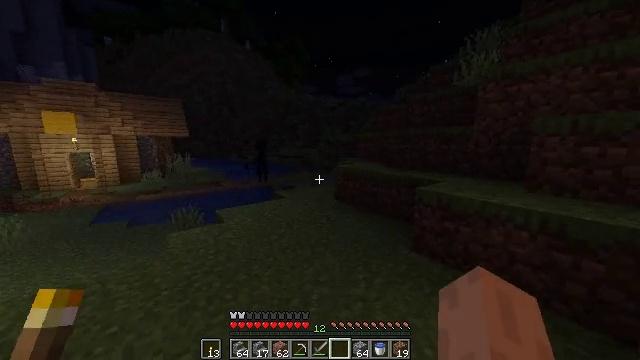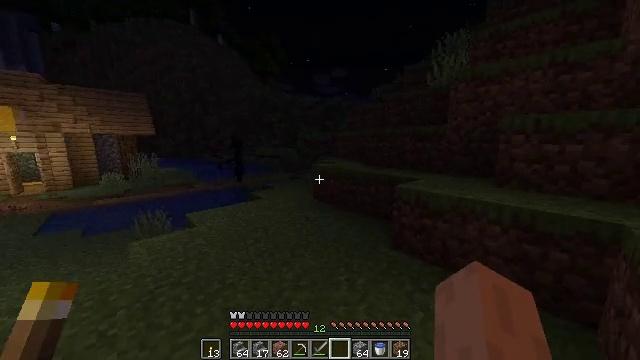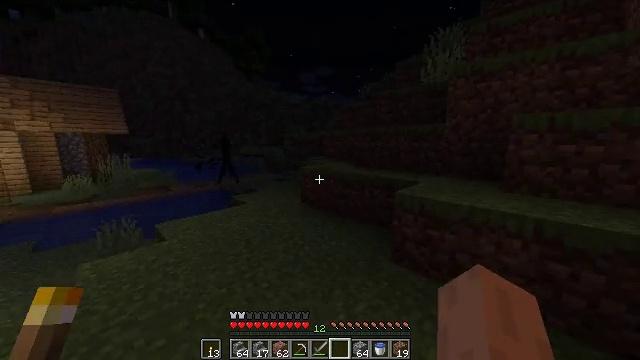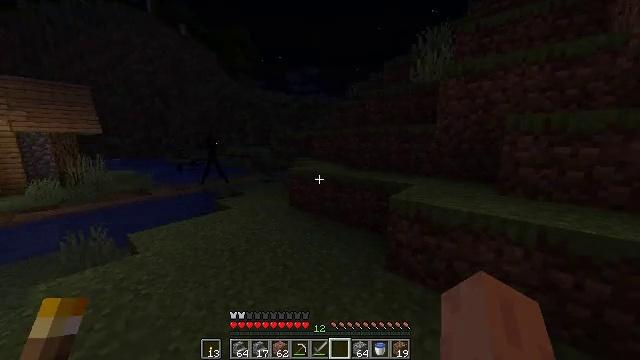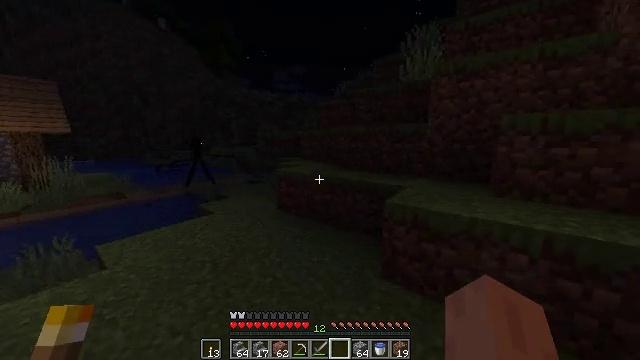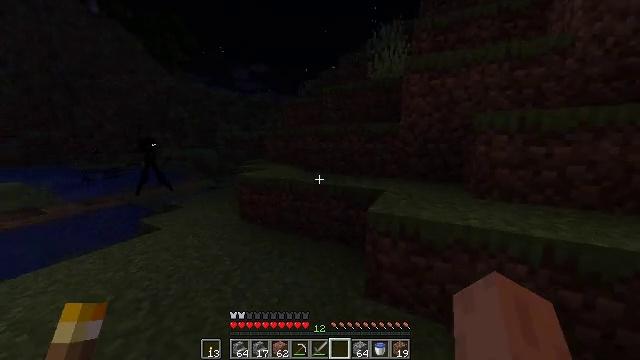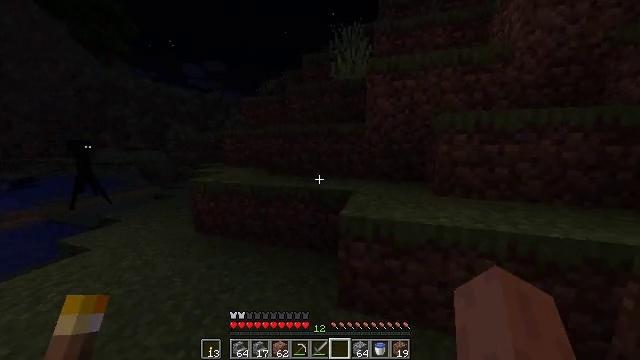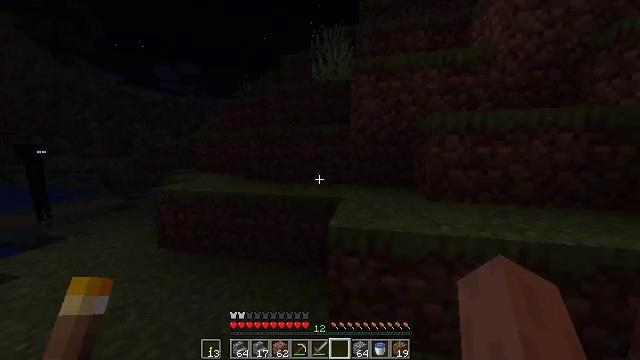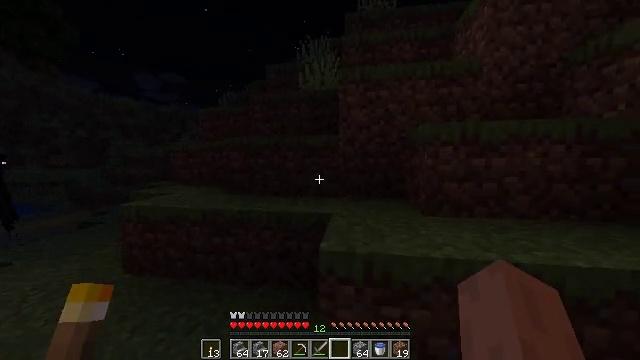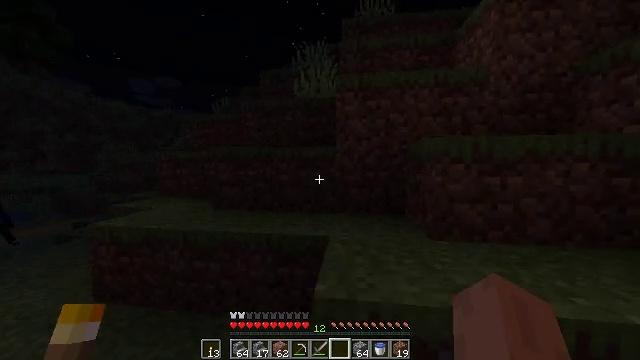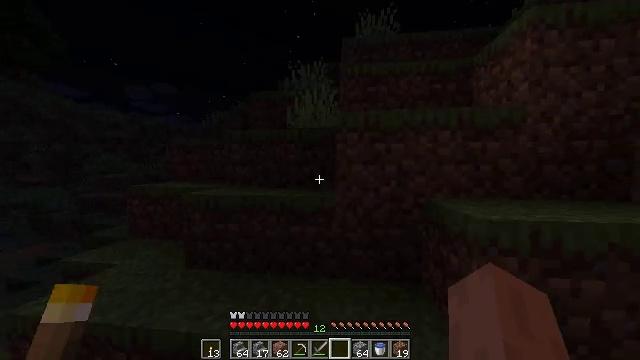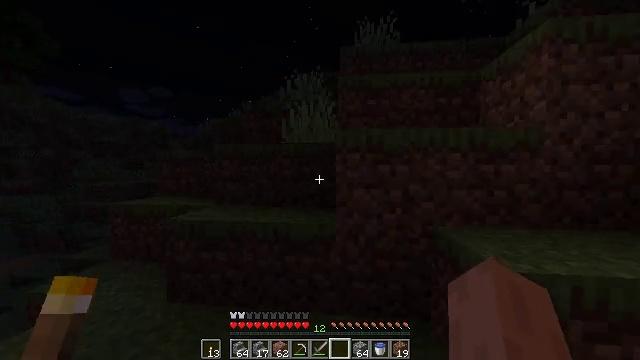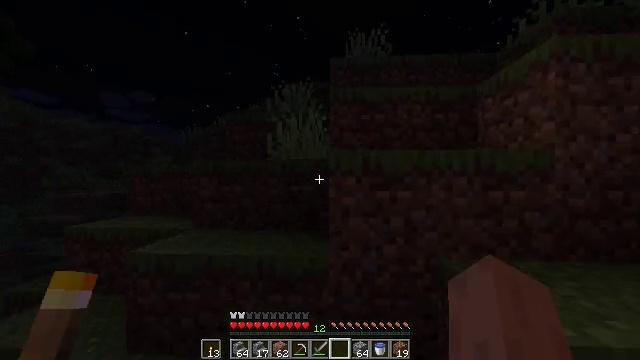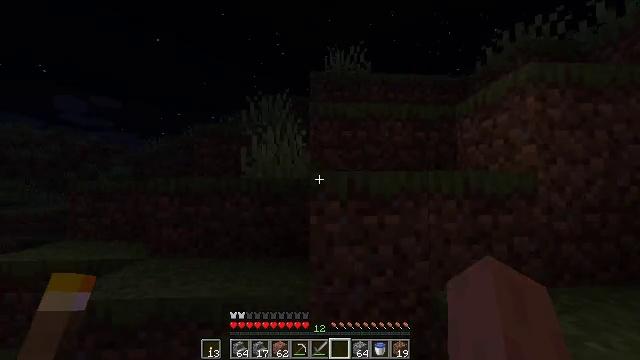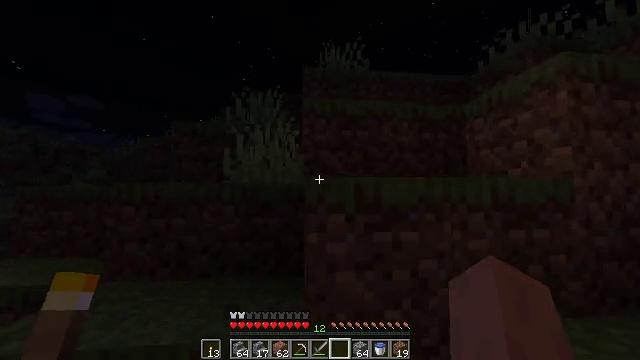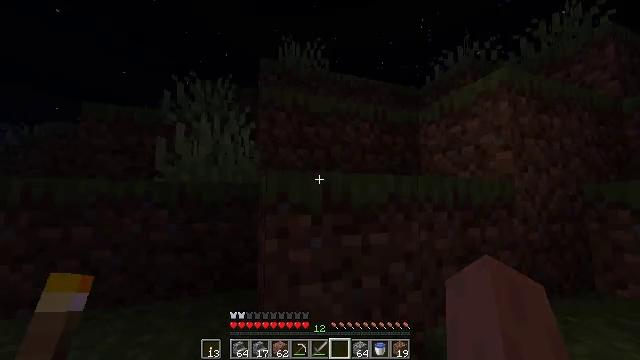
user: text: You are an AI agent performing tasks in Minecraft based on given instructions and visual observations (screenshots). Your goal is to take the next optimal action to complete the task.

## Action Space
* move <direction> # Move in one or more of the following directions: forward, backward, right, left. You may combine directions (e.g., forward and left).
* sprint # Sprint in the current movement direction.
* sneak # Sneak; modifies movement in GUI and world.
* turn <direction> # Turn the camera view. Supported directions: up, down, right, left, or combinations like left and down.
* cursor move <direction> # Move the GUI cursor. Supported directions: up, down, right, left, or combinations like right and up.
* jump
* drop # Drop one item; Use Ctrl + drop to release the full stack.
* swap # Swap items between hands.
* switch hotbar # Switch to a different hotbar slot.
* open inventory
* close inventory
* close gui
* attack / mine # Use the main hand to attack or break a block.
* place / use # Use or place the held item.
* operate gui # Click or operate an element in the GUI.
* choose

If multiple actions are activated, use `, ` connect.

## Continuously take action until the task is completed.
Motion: motion action
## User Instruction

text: Mine the iron door to remove it.
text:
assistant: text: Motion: move forward, sprint, turn right, attack / mine
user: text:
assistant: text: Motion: move forward, sprint, turn right, attack / mine
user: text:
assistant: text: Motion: move forward, sprint, turn right, attack / mine
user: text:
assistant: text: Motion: move forward, sprint, turn right, attack / mine
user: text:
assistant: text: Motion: move forward, sprint, turn right, attack / mine
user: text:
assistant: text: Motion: move forward, sprint, turn right, attack / mine
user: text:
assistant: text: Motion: move forward, sprint, turn right and up, attack / mine
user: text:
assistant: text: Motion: move forward, sprint, turn right and up, attack / mine
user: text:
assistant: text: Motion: move forward, sprint, turn right and up, attack / mine, jump
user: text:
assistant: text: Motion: move forward, sprint, turn up, attack / mine, jump
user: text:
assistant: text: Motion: move forward, sprint, attack / mine, jump
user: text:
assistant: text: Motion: move forward, sprint, turn right and up, attack / mine, jump
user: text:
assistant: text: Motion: move forward, sprint, turn right and up, attack / mine, jump
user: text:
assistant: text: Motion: move forward, sprint, turn right and up, attack / mine, jump
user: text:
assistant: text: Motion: move forward, sprint, turn right and up, attack / mine, jump
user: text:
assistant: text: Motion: move forward, sprint, turn right and up, attack / mine, jump
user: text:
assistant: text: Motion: move forward, sprint, turn right, attack / mine, jump
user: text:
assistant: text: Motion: move forward, sprint, turn right, attack / mine, jump
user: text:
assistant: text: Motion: move forward, sprint, turn right, attack / mine, jump
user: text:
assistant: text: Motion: move forward, sprint, attack / mine, jump
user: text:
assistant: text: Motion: move forward, sprint, attack / mine, jump
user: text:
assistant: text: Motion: move forward, sprint, attack / mine, jump
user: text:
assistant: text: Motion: move forward, sprint, turn left, attack / mine, jump
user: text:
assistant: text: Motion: move forward, sprint, turn left, attack / mine, jump
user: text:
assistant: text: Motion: move forward, sprint, turn left and up, attack / mine, jump
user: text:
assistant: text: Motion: move forward, sprint, turn left, attack / mine, jump
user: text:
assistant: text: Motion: move forward, sprint, turn left, attack / mine, jump
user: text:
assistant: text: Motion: move forward, sprint, attack / mine, jump
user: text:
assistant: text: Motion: move forward, sprint, turn left, attack / mine, jump
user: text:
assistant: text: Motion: move forward, sprint, turn left, attack / mine, jump